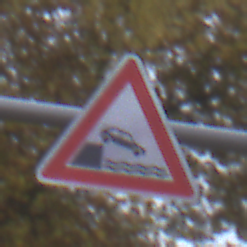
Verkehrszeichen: Ufer
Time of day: MorningAfternoon
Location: Outdoor (Urban)
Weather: Overcast
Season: NotSpecified
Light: Natural